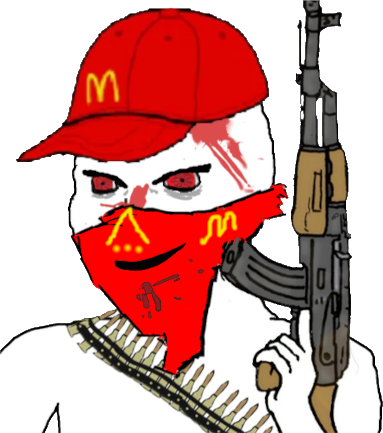
Label: 5_Oomer